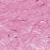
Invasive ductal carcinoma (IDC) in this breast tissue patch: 0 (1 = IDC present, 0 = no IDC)